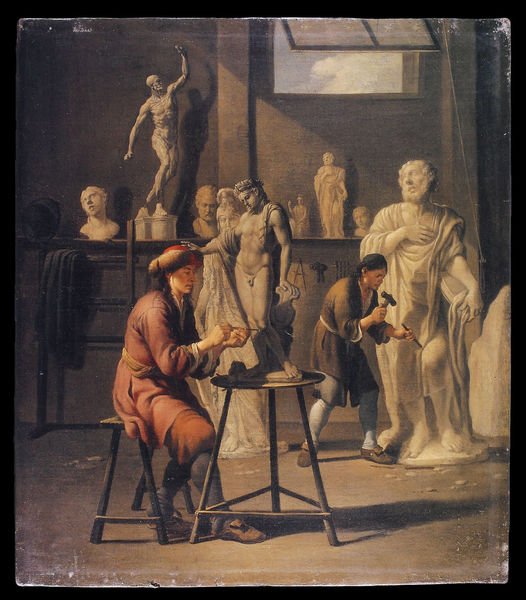
Titel: Atelier eines Bildhauers
Künstler: Michael Sweerts
Institution: Glasgow, Hunterian Art Gallery, University of Glasgow
Schlagwörter: himmel, fenster, hut, marmor, männer, raum, stuhl, tisch, rot, wolke, stein, figur, gewand, renaissance, arbeit, genre, skulptur, statue, zwei, schemel, figuren, büste, atelier, bildhauerei, plastik, steinmetz, keller, künstler, pinsel, skulpturen, handwerk, werkstatt, büsten, gips, ikone, mamor, bildhauer, skukptur, meißel, zwei+